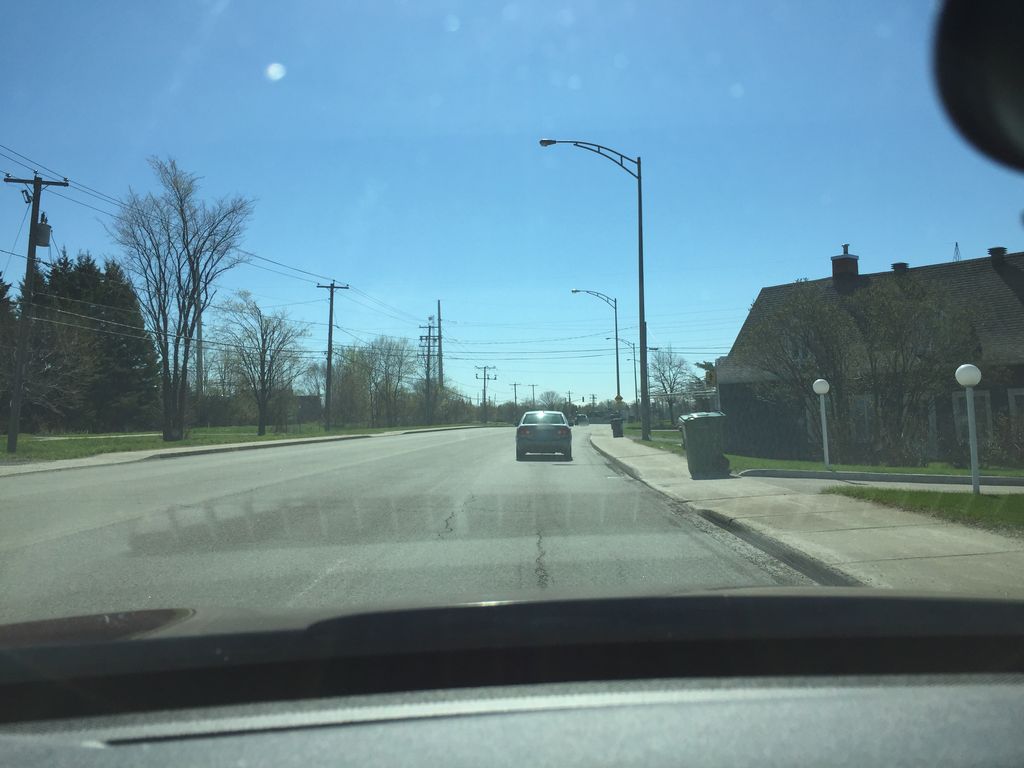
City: quebec_city